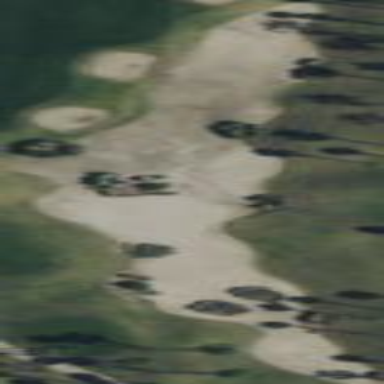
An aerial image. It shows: Golf bunker filled with natural sand.